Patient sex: F
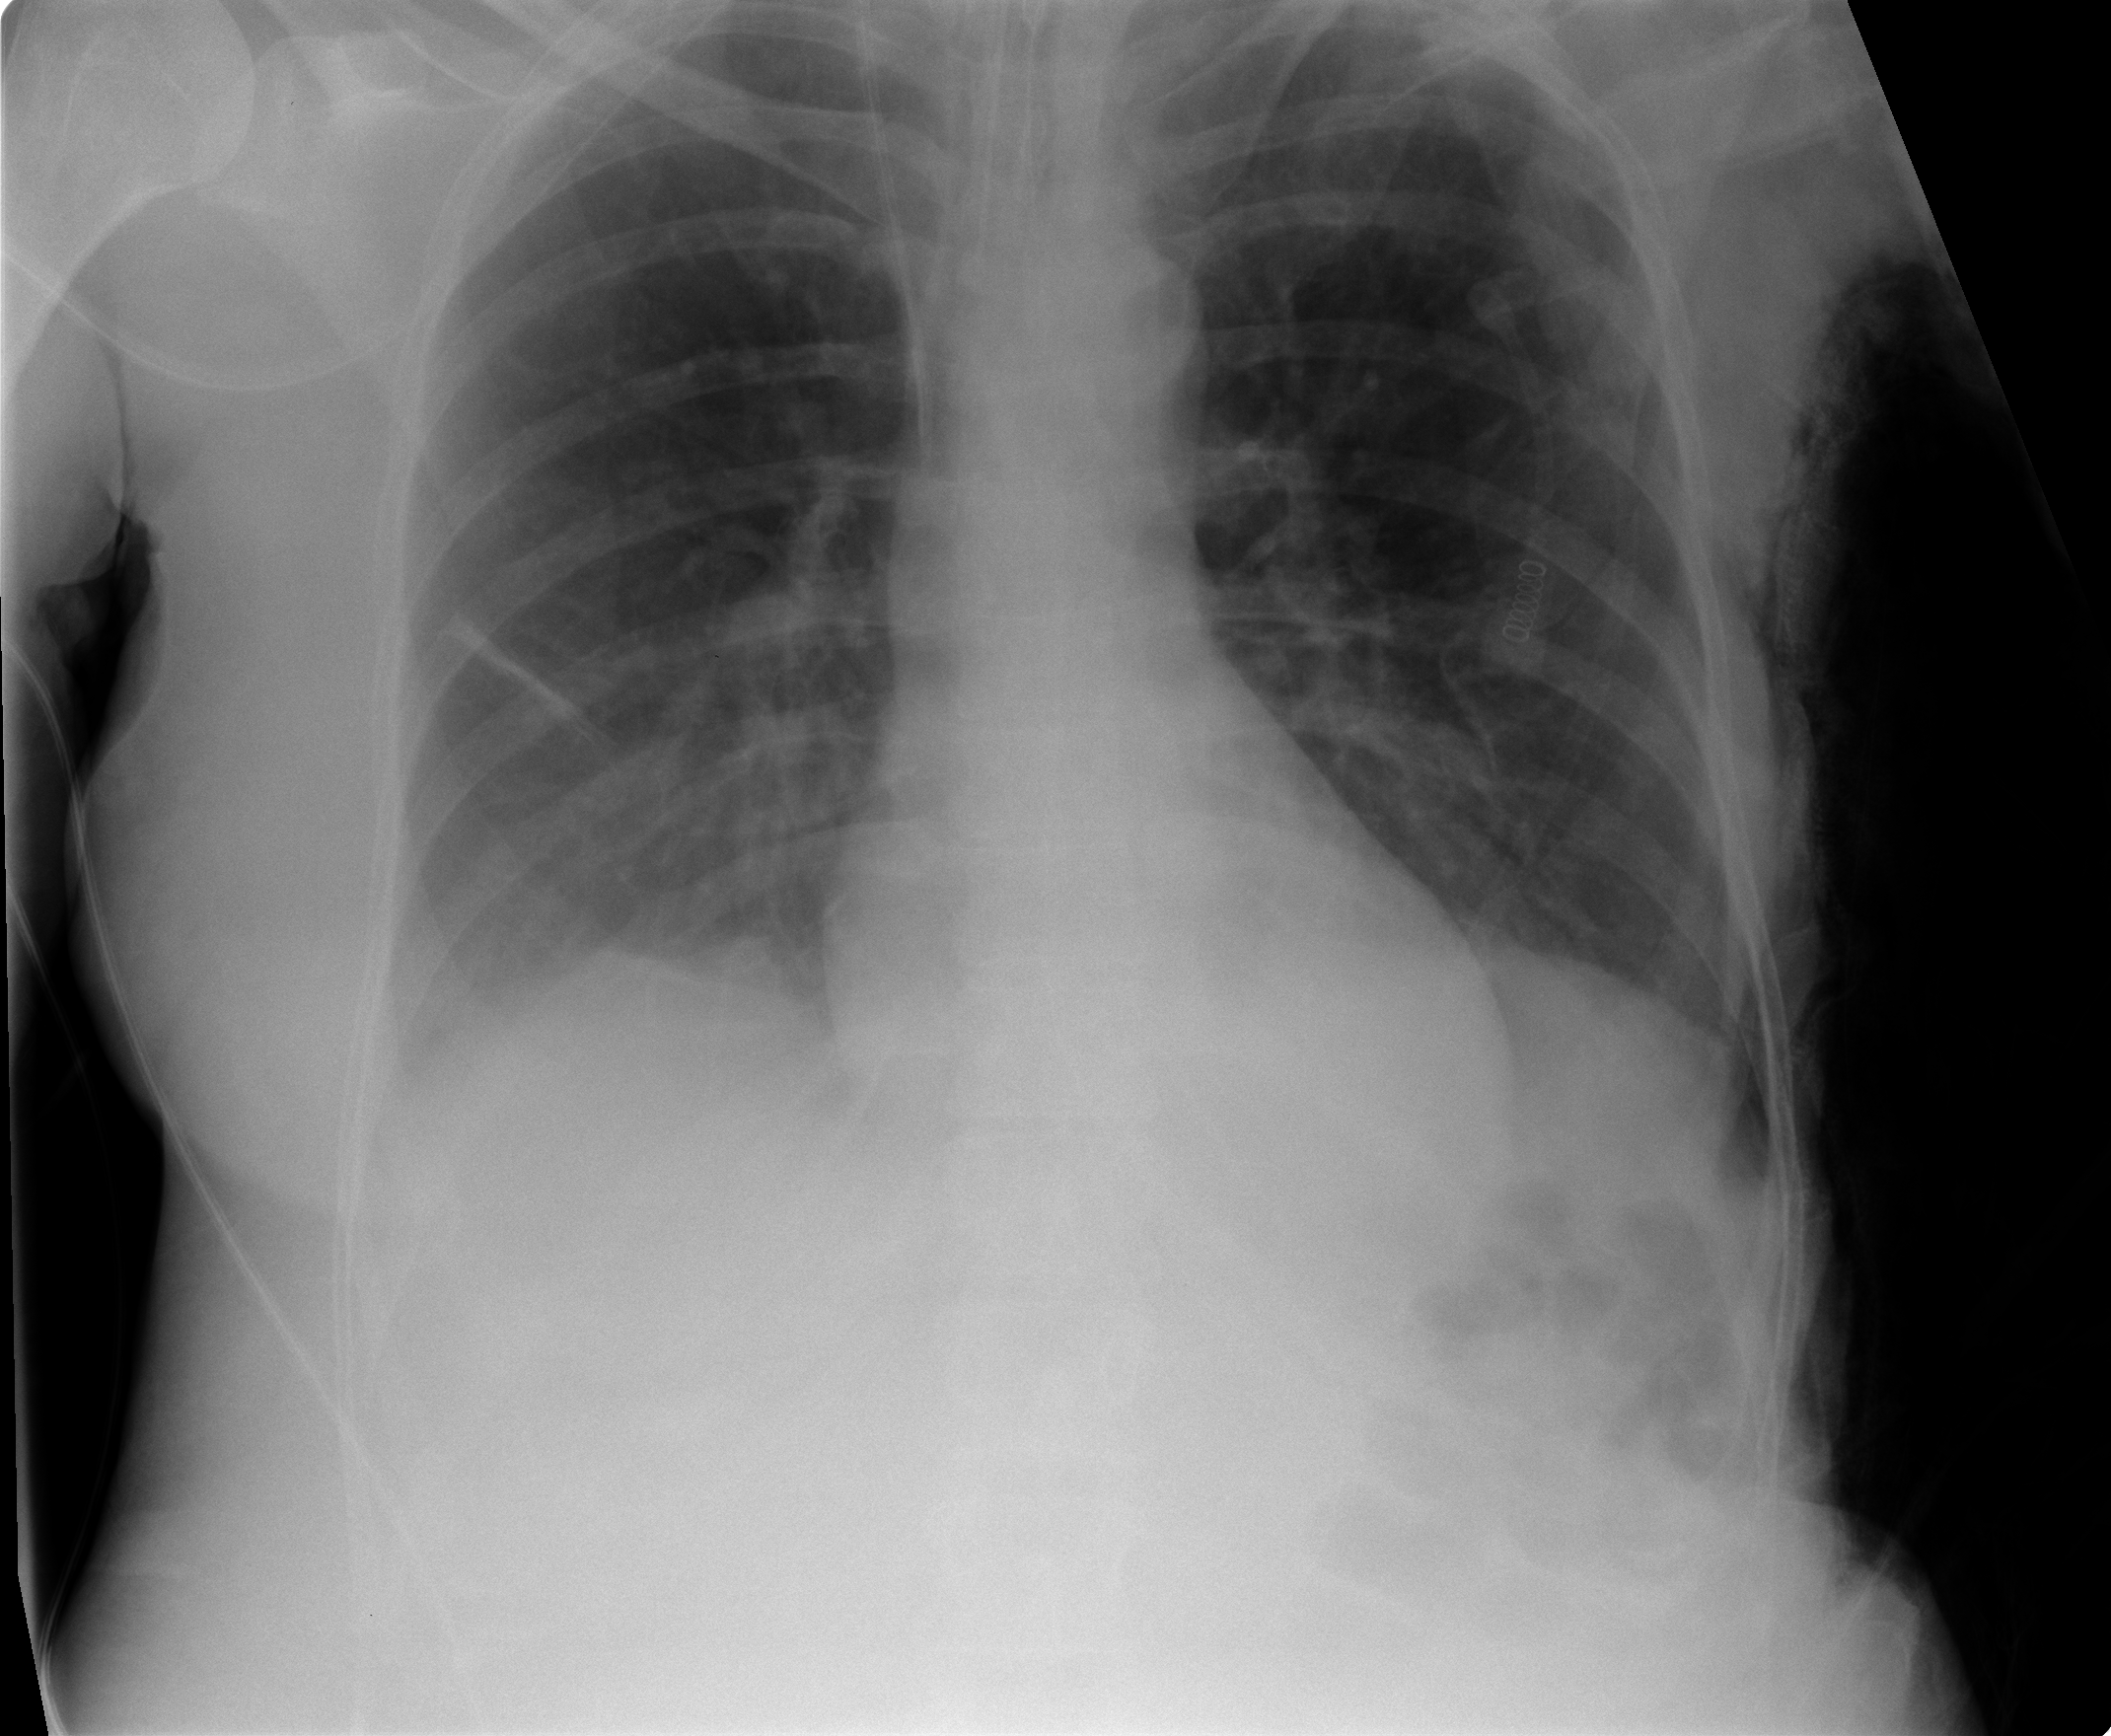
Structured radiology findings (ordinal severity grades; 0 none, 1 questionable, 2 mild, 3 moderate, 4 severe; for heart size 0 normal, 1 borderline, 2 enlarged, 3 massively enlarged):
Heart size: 1
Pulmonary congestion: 0
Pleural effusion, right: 2
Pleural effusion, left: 1
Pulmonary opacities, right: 0
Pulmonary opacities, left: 0
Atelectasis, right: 2
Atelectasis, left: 2